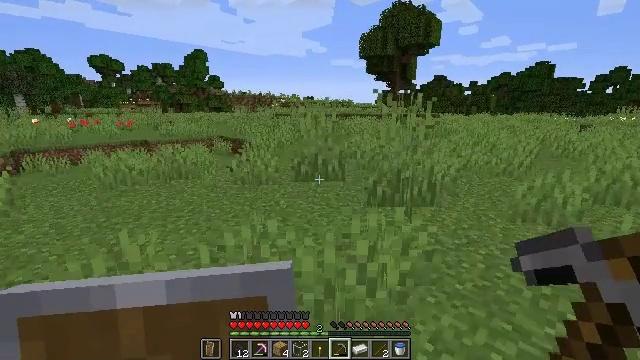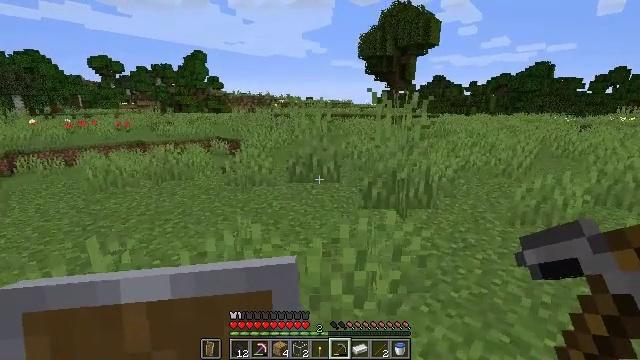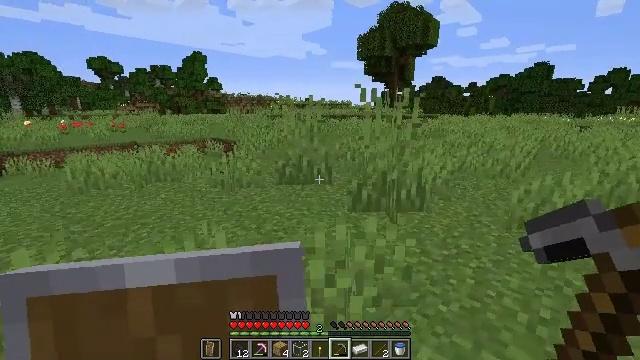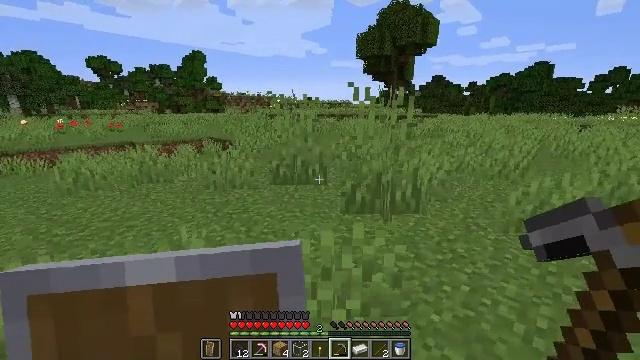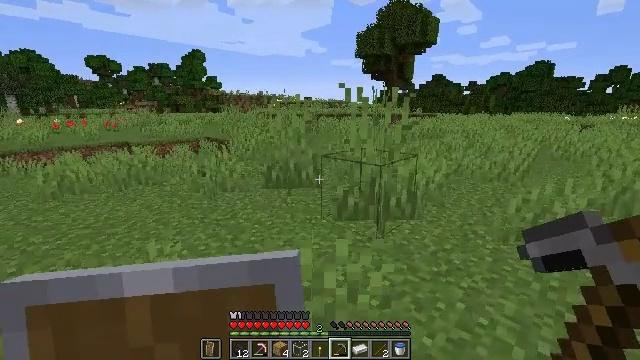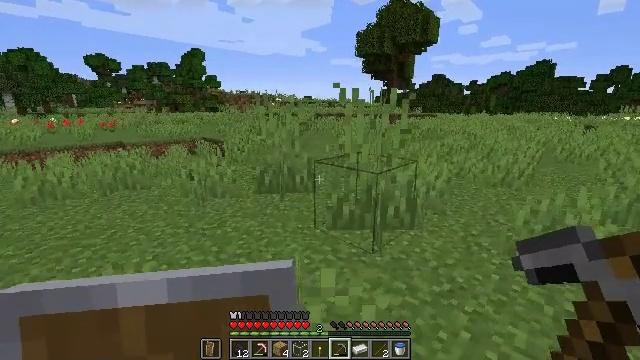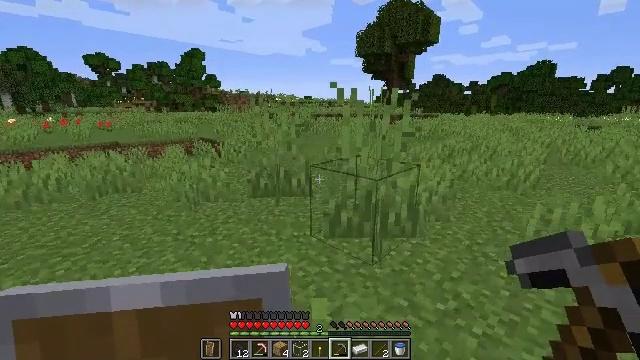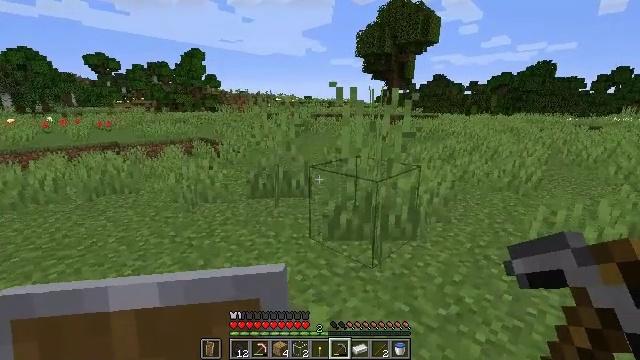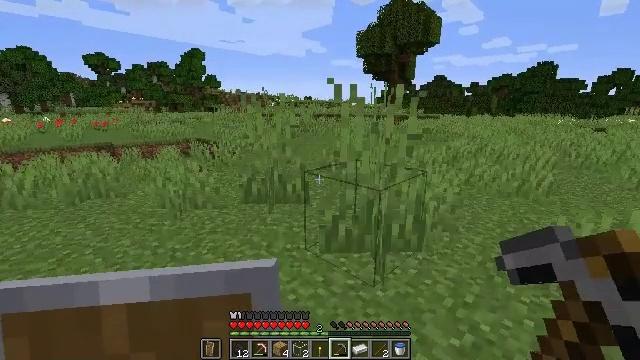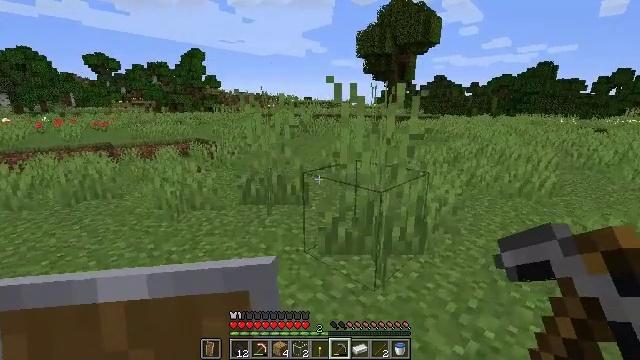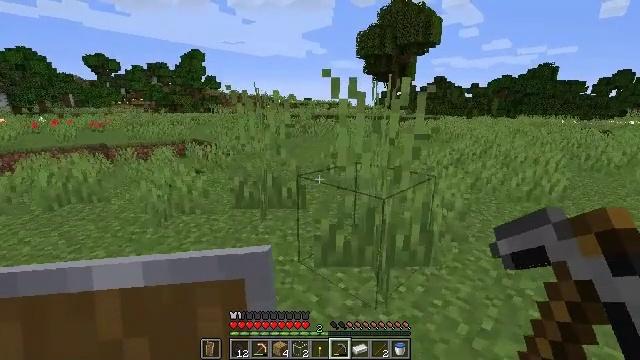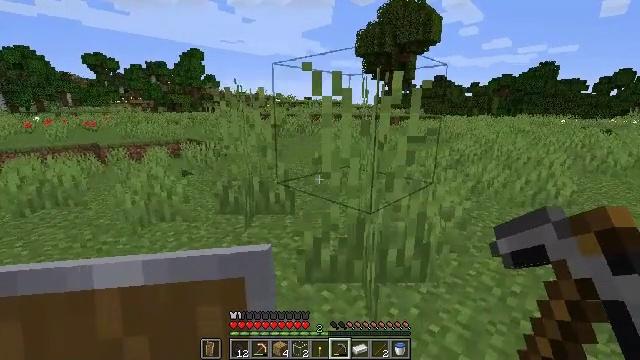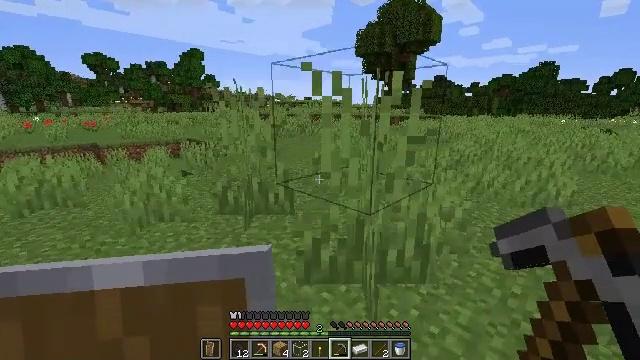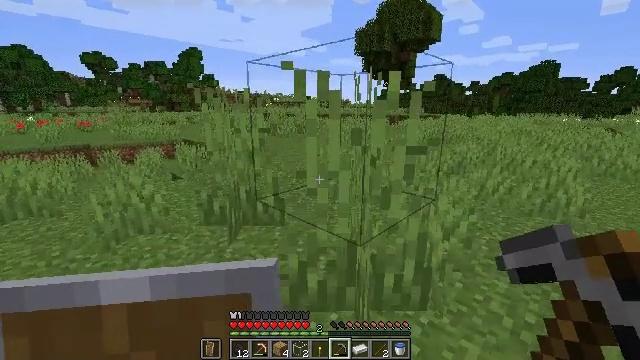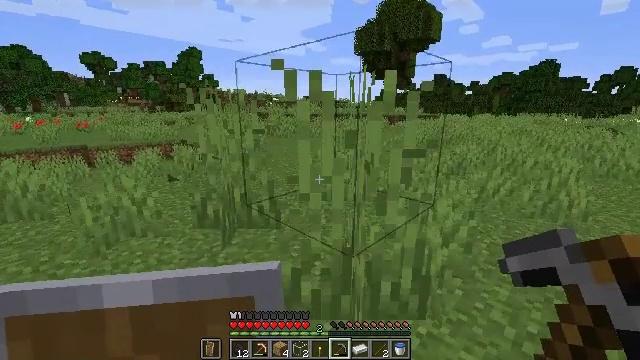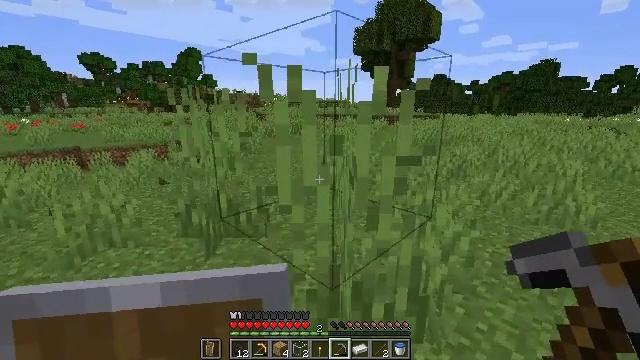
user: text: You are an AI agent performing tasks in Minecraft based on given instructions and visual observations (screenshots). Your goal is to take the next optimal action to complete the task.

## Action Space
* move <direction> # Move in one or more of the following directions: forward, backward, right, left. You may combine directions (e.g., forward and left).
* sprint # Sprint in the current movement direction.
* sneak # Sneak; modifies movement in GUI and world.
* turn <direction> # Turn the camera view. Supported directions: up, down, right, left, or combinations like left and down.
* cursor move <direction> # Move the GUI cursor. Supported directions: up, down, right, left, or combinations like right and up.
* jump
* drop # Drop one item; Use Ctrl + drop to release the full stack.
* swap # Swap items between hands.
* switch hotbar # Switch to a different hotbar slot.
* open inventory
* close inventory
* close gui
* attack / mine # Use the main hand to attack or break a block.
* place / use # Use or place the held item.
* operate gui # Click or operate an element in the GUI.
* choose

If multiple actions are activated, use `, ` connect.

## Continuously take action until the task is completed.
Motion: motion action
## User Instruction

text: Mine the kelp plant underwater.
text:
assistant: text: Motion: move forward and move right
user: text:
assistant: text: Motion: move forward and move right
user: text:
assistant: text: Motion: move forward and move right
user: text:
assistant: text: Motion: move forward and move right
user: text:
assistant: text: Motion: move forward and move right
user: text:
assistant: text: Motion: move forward and move right
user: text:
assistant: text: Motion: move forward and move right
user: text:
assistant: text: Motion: move forward and move right
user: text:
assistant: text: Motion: move forward and move right
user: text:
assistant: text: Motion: move forward and move right
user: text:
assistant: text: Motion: move forward and move right
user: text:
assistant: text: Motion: move forward
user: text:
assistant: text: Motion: move forward and move right
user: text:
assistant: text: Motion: move forward and move right
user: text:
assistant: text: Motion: move forward and move right
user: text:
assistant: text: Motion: move forward and move right
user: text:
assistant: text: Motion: move forward and move right
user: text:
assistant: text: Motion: move forward and move right
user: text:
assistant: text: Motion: move forward and move right
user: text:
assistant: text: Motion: move forward and move right
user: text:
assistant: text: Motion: move forward and move right
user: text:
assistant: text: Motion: move forward and move right
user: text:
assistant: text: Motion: move forward and move right
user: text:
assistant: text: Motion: move forward and move right
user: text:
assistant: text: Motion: move forward and move right
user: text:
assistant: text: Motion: move forward and move right
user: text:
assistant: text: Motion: move forward and move right
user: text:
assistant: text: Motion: move forward and move right
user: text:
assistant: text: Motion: move forward and move right
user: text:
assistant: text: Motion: move forward and move right